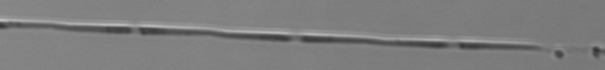
Label: Pseudo-nitzschia